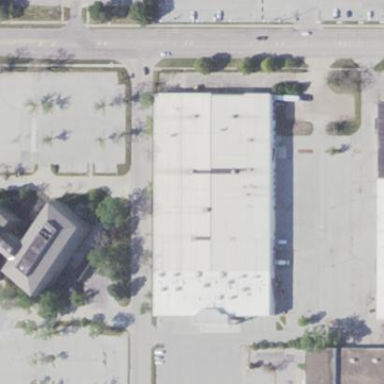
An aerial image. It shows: Retail building.